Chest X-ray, AP view. Patient: 35 years old, sex M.
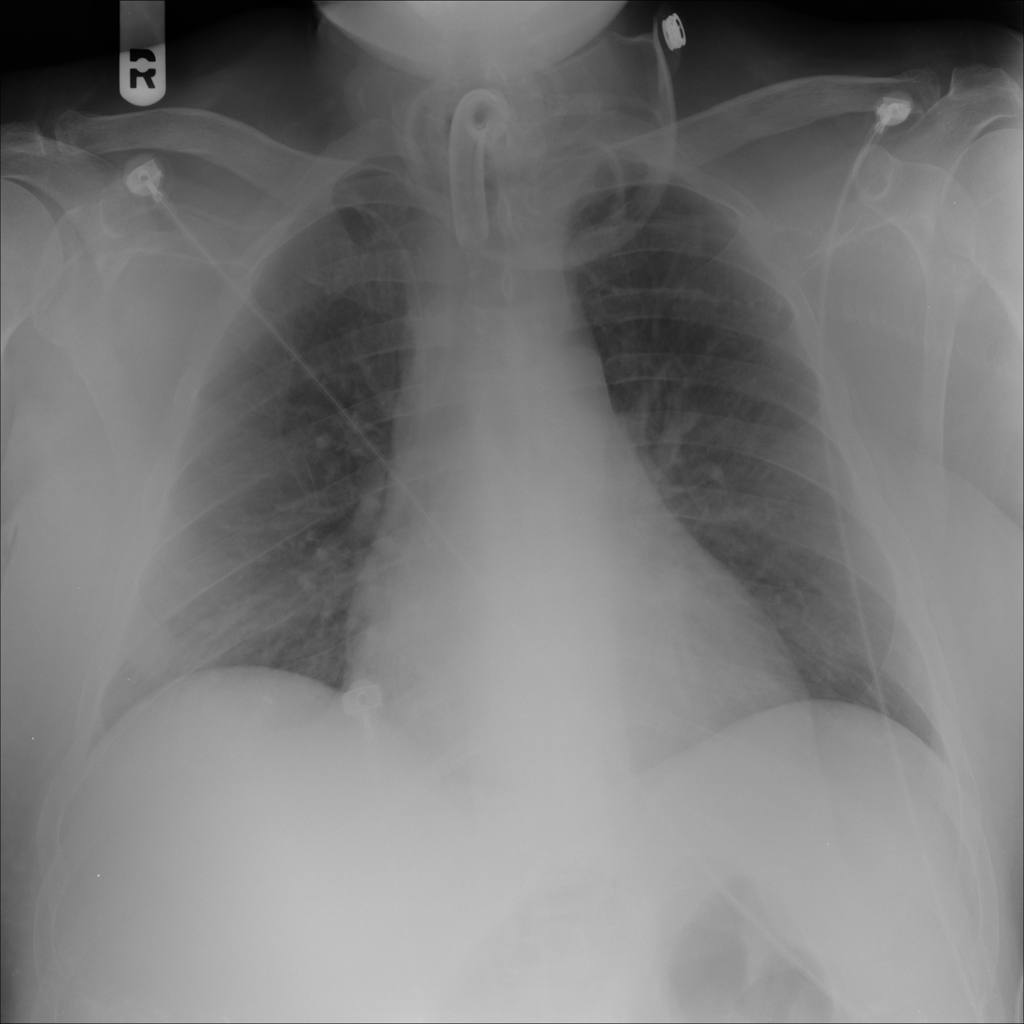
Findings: No Finding